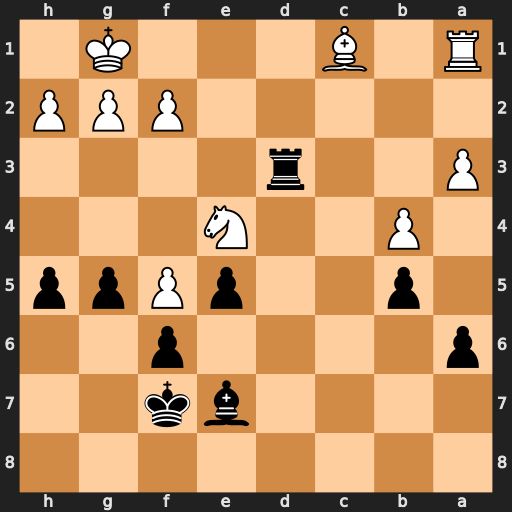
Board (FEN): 8/4bk2/p4p2/1p2pPpp/1P2N3/P2r4/5PPP/R1B3K1
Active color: b
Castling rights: -
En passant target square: -
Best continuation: Rd1#